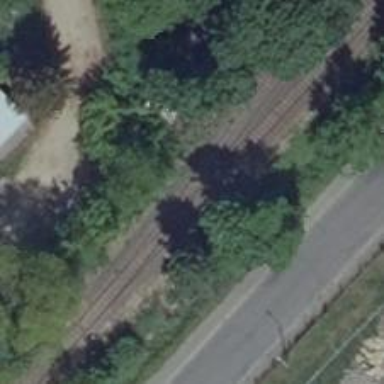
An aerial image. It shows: Unused railway yard.